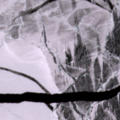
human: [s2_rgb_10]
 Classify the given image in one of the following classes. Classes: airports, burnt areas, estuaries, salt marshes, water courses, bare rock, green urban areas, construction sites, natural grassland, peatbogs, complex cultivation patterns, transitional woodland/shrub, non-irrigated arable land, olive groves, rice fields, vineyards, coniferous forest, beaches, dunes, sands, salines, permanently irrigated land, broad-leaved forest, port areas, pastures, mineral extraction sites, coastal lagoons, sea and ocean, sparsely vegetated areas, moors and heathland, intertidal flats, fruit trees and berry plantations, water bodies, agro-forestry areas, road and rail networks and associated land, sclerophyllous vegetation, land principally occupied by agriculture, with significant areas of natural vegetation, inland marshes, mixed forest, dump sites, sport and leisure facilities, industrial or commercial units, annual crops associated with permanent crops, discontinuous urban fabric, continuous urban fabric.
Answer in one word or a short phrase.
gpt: sea and ocean